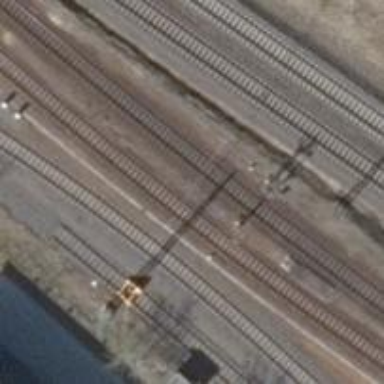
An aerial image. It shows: Abandoned railway yard.